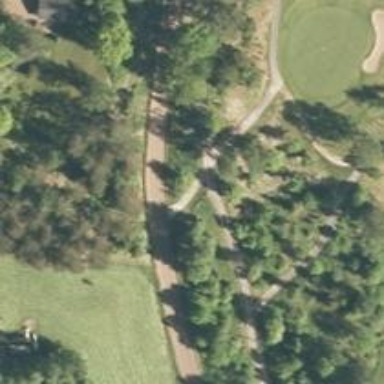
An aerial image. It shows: Pathway for golfing.